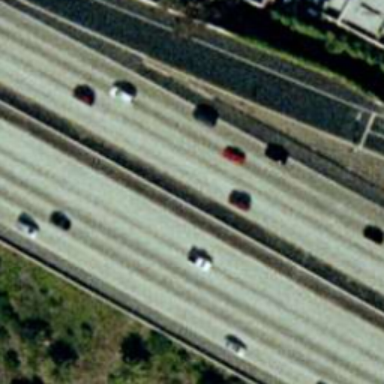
There are two straight freeways closed to each other .